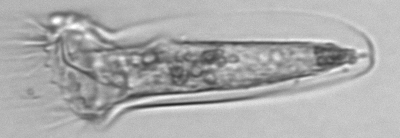
Label: Tintinnina